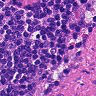
Metastatic tissue present: no